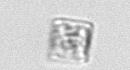
Label: Bacillariophyceae_morphotype1